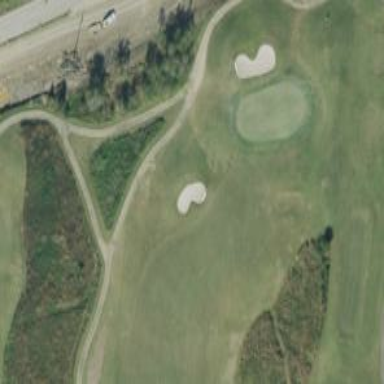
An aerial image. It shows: Path used for both walking and golf.